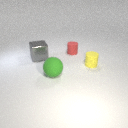
small yellow rubber cylinder behind large green rubber sphere